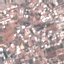
Land use / land cover: Residential